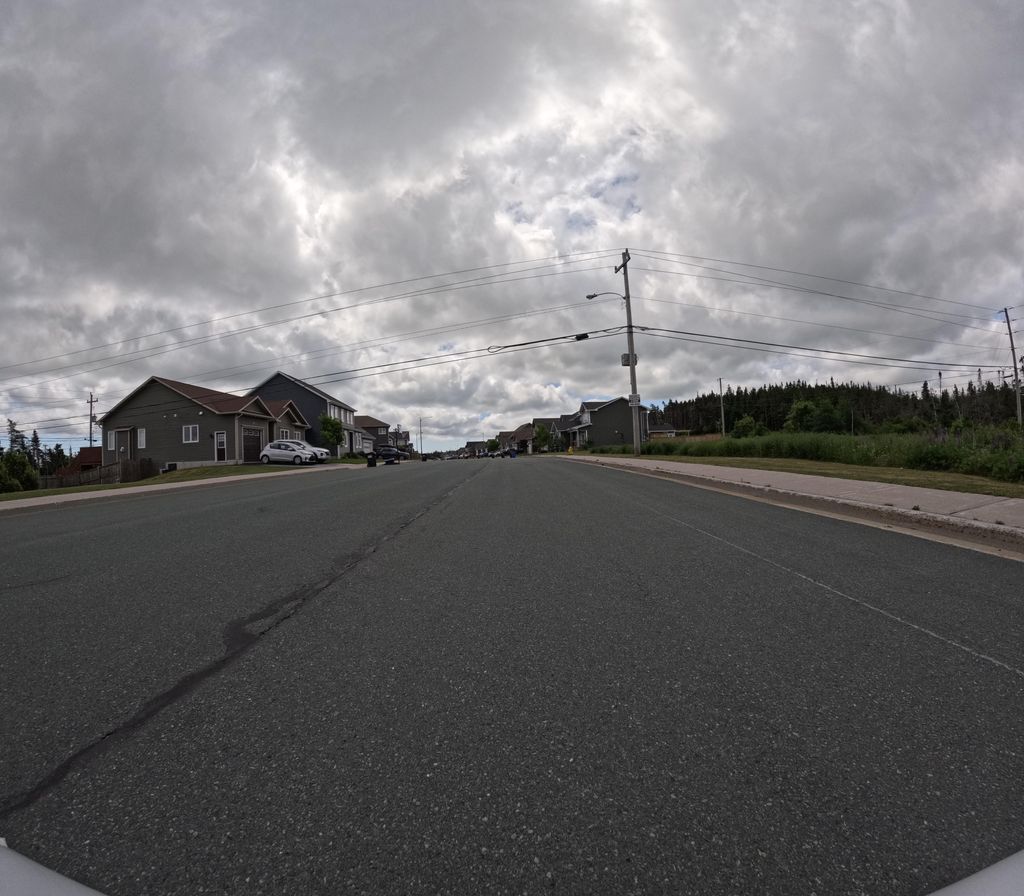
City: st_johns